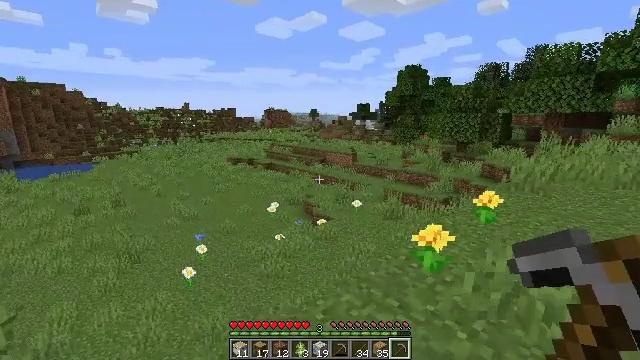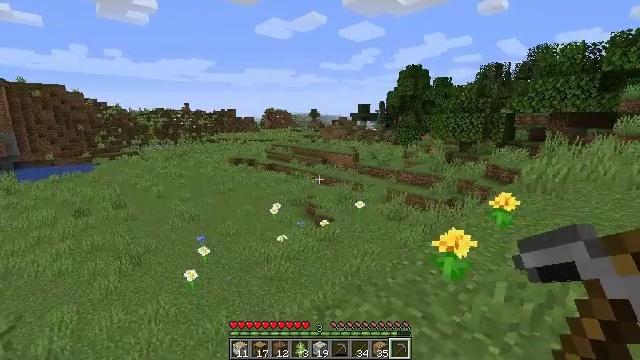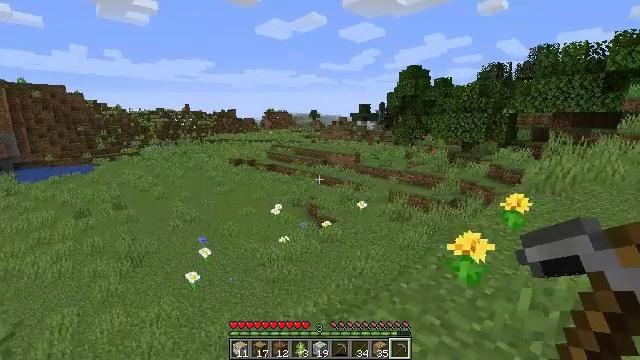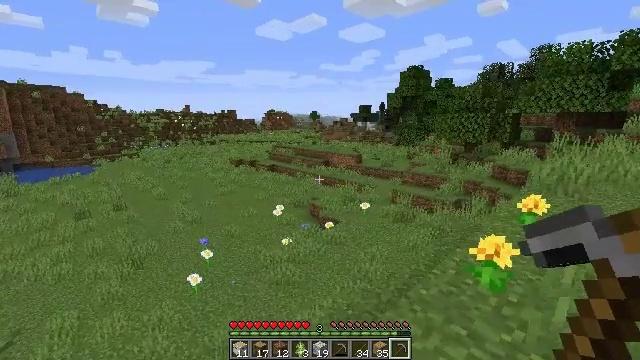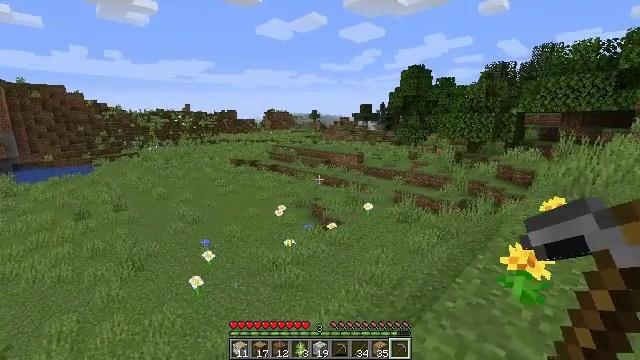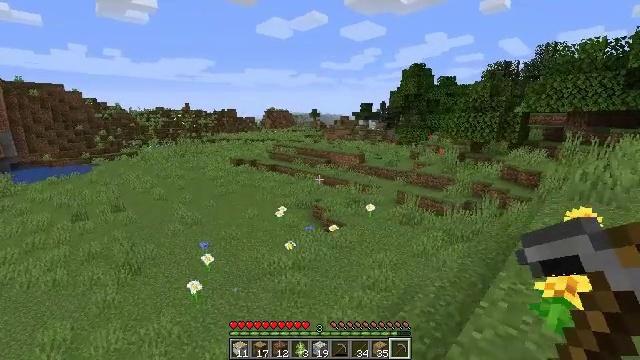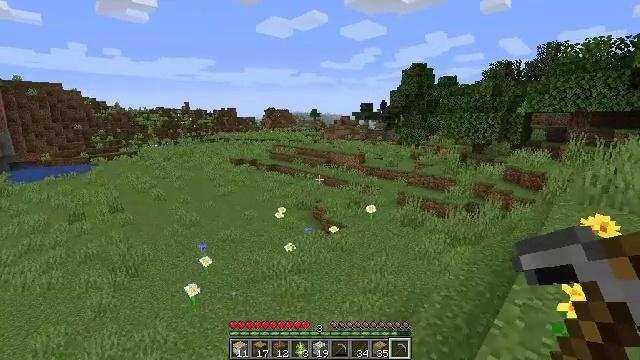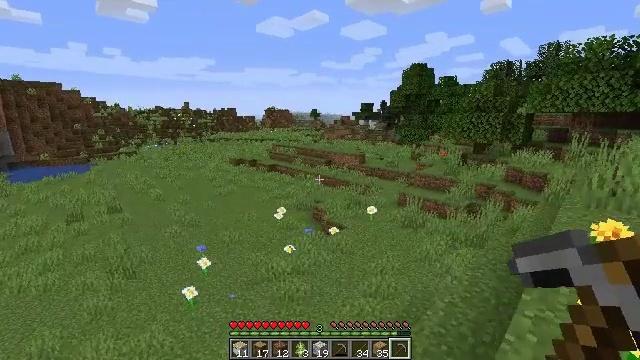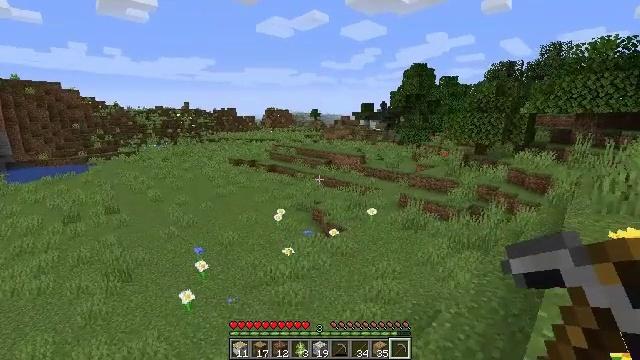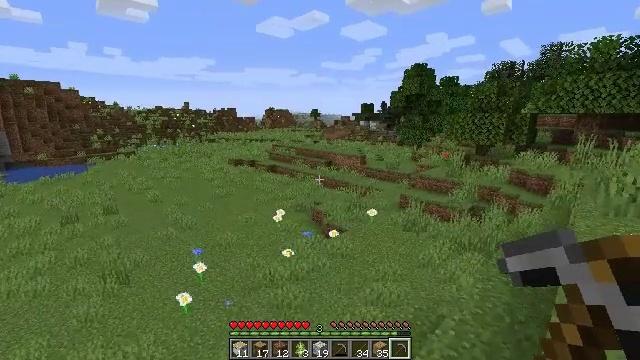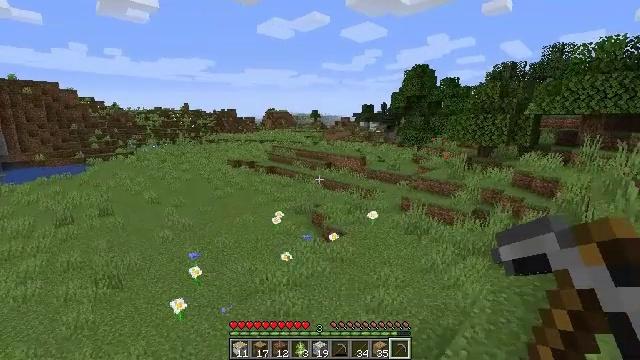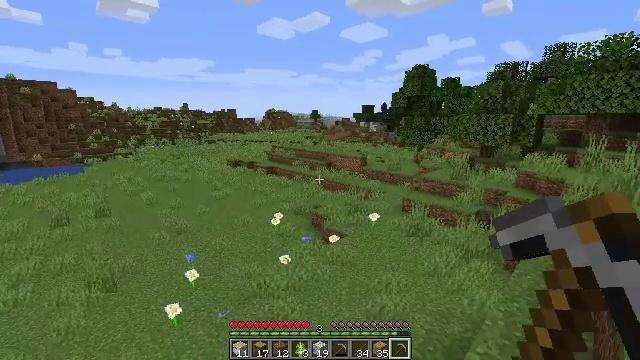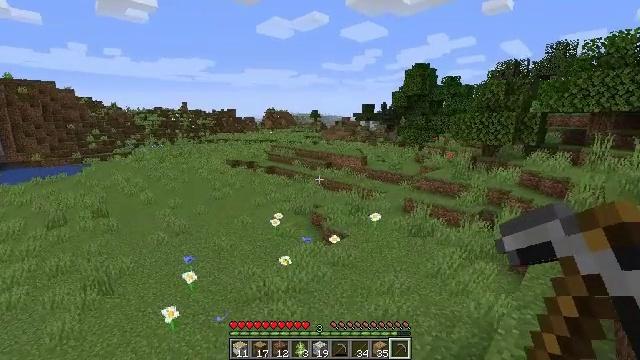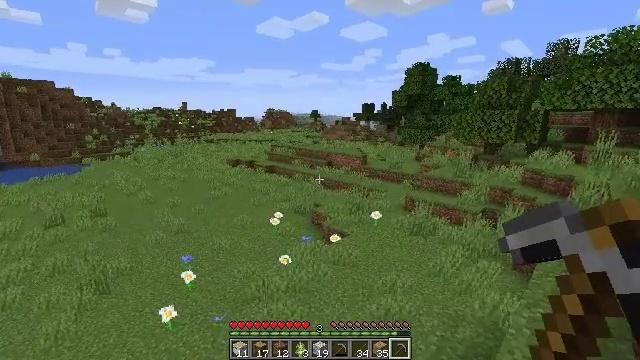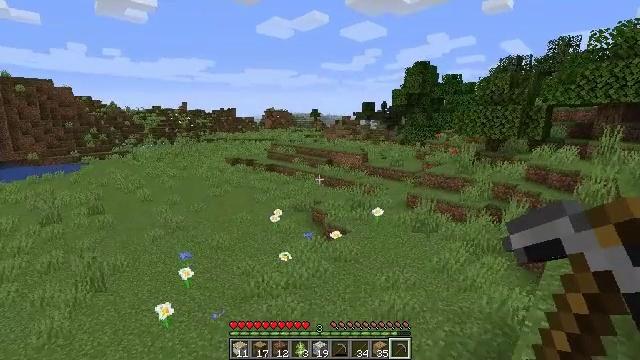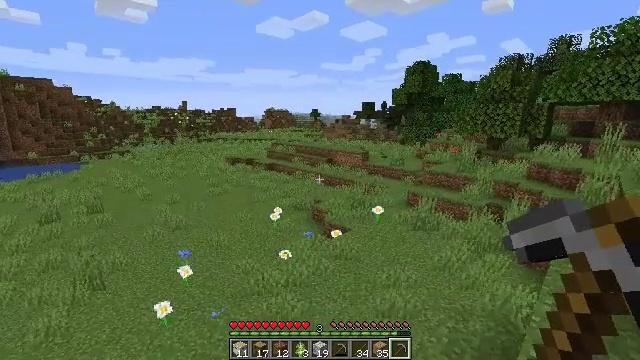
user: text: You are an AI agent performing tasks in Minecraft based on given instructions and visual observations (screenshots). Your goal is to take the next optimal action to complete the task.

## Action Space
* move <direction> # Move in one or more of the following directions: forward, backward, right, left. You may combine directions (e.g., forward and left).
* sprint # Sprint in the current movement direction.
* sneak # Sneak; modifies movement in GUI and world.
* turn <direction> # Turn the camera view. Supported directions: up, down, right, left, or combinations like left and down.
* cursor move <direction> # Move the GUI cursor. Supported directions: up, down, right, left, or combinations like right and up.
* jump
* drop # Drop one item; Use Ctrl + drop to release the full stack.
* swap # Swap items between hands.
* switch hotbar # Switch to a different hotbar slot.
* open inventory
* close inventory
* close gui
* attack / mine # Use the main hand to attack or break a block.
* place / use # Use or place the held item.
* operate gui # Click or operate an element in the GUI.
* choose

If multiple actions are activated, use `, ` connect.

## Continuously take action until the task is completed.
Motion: motion action
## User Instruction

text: Collect tall grass by breaking it.
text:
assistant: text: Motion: move forward and move left
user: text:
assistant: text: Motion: move forward and move left
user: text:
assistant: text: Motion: move forward and move left
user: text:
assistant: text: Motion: move forward
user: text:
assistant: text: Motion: move forward
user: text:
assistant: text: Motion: move forward
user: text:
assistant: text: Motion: move forward
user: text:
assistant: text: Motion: move forward
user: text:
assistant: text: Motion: move forward
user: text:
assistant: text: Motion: move forward
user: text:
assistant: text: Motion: move forward
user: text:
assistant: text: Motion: move forward
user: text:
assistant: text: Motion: move forward
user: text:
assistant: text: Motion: move forward and move left
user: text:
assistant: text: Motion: move forward and move left
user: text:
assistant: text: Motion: move forward and move left
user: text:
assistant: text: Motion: move forward and move left
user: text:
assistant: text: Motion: move forward and move left, turn right and down
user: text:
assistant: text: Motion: move forward and move left, turn left and down
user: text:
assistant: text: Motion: move forward and move left, turn left
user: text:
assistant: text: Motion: move forward and move left, turn left
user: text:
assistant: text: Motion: move forward and move left, turn left
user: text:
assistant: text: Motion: move forward and move left, turn left and down
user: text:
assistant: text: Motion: move forward
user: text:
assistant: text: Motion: move forward
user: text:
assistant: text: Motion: move forward
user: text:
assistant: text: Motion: move forward
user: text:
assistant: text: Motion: move forward
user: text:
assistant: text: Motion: move forward, turn left
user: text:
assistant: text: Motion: move forward, turn left and up